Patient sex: F
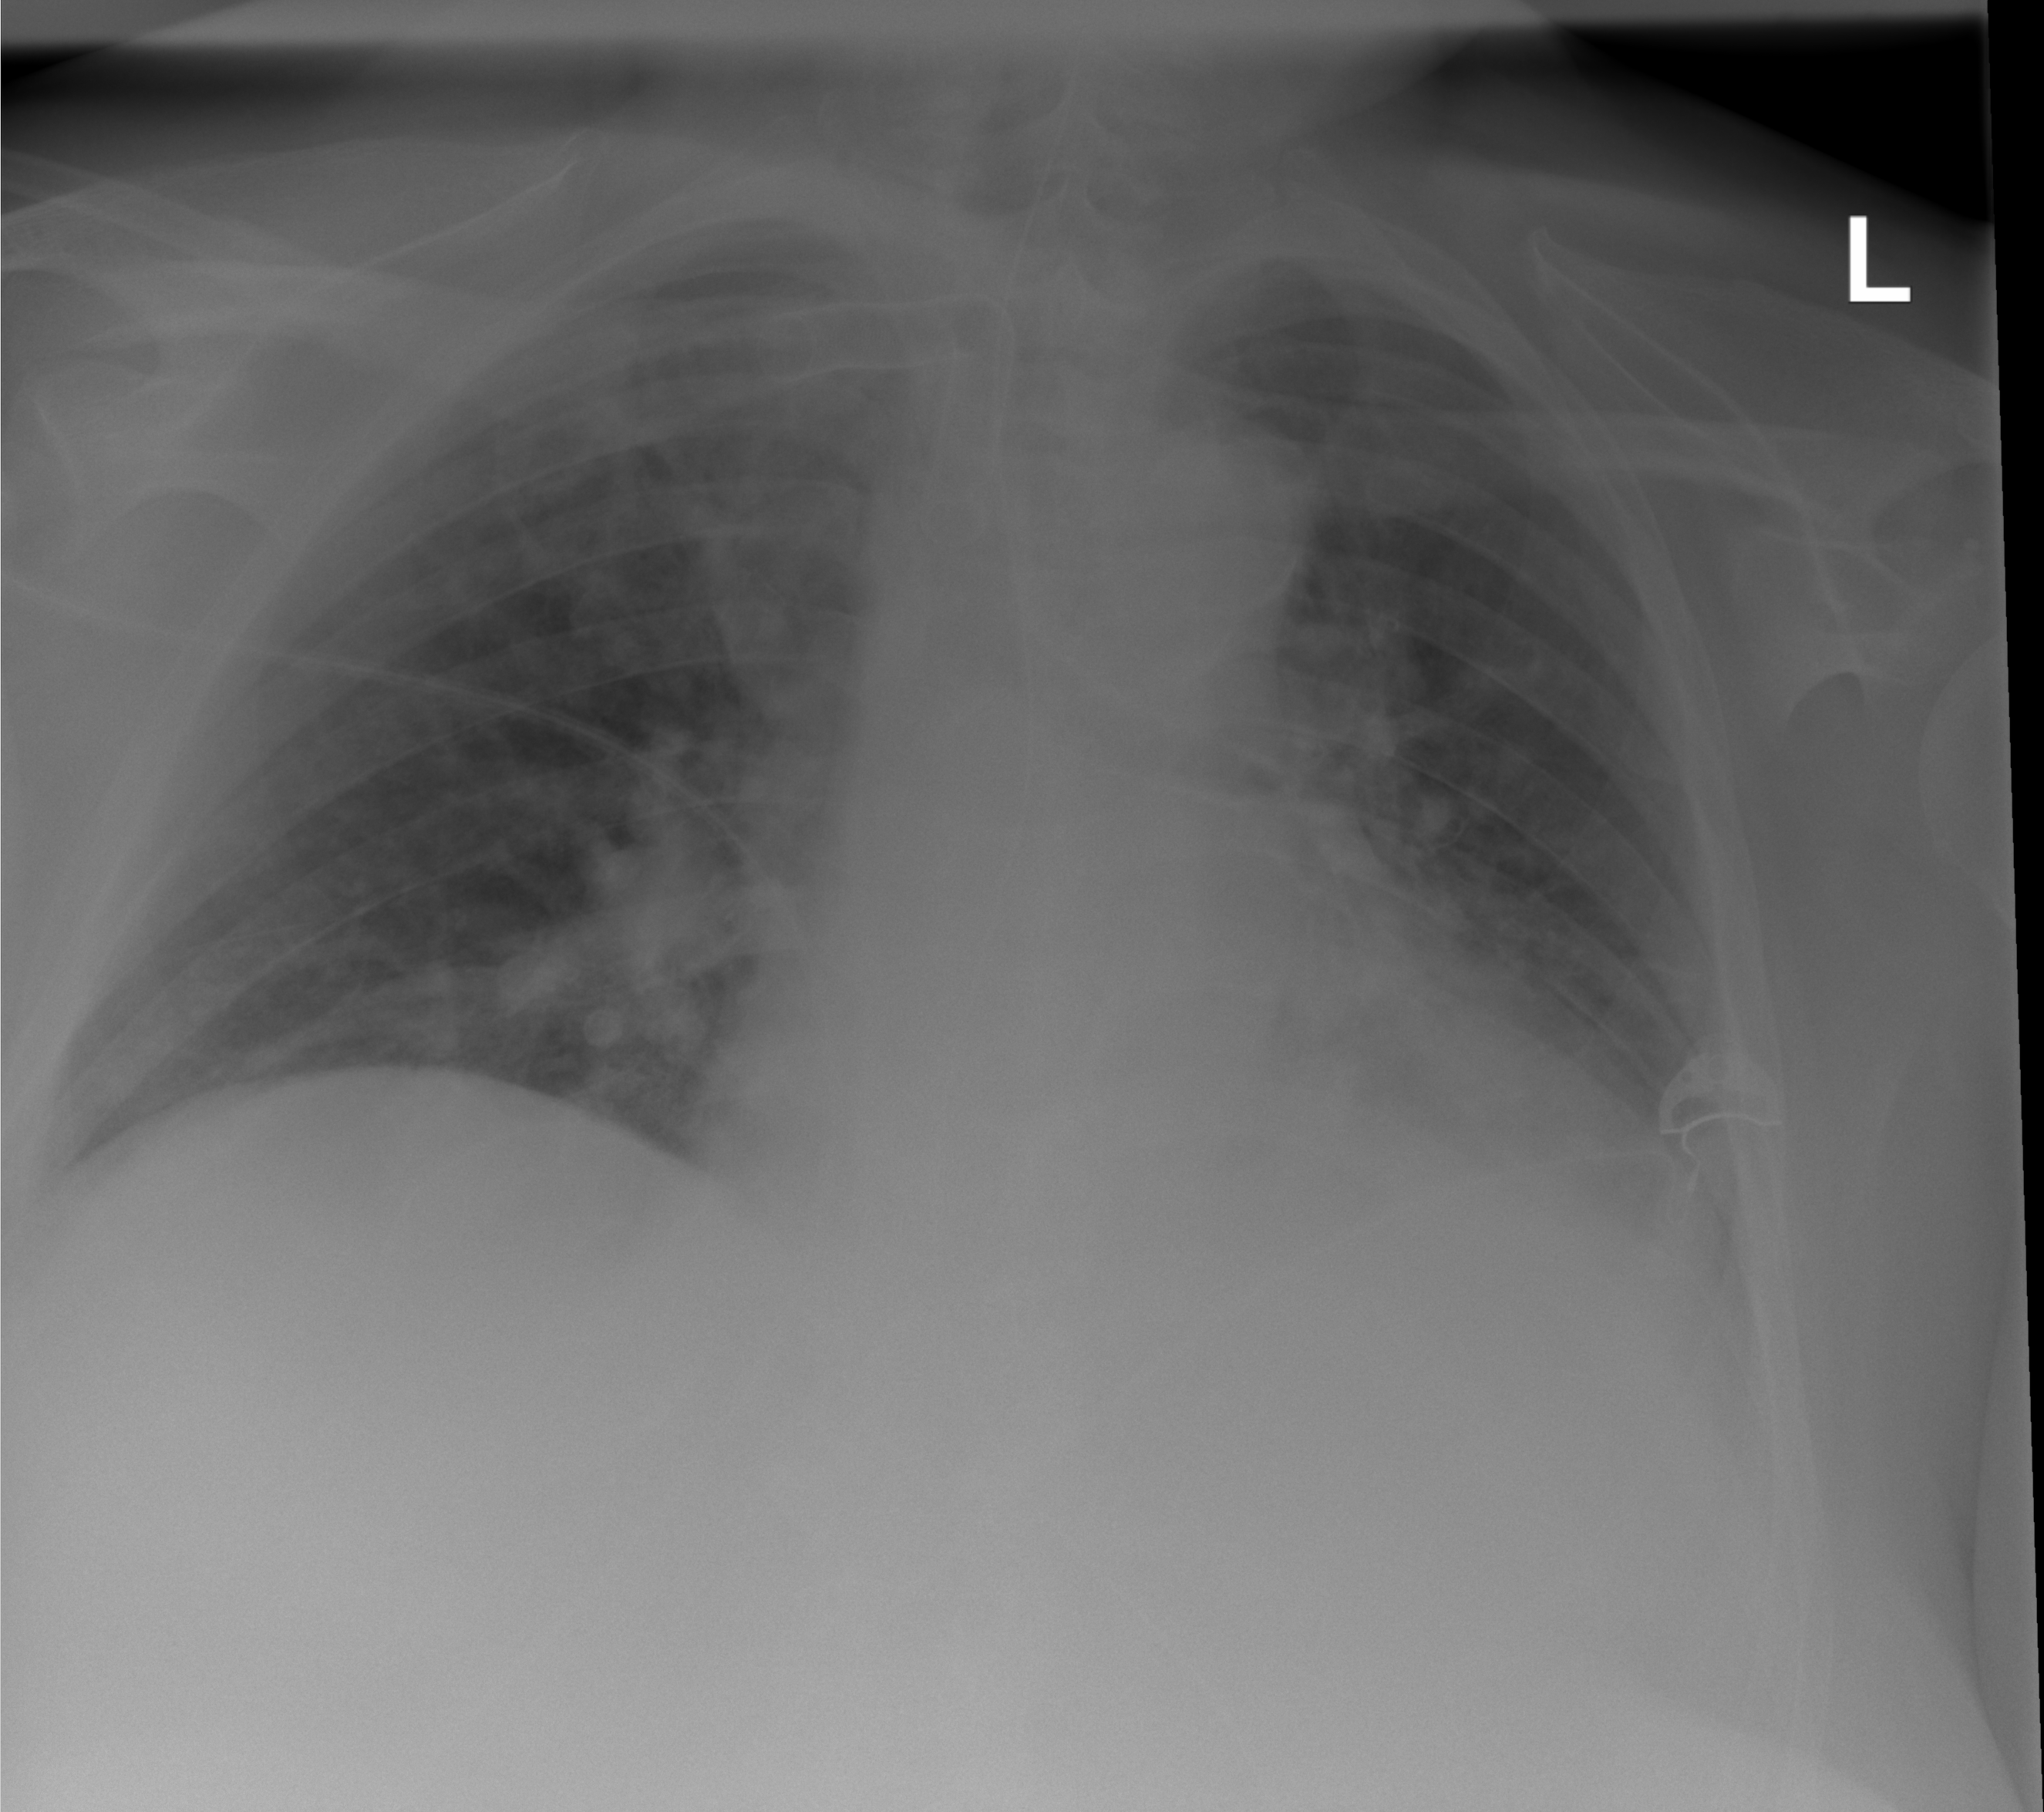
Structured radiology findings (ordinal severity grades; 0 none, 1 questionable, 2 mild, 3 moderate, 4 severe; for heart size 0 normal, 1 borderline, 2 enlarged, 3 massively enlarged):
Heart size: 2
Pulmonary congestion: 2
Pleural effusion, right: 2
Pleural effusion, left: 2
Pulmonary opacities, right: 2
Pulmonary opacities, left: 2
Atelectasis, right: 2
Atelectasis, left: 3